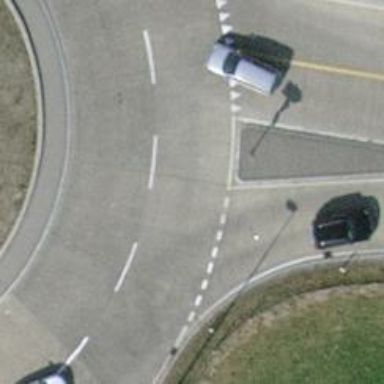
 featuring roundabout. There is no sidewalk along the road."